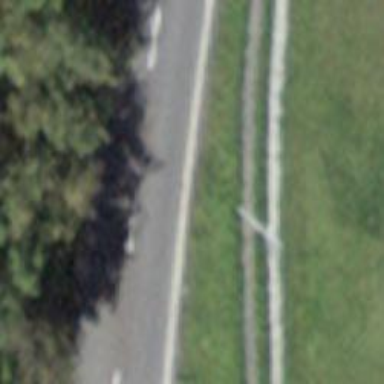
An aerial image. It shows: Secondary road with asphalt surface.